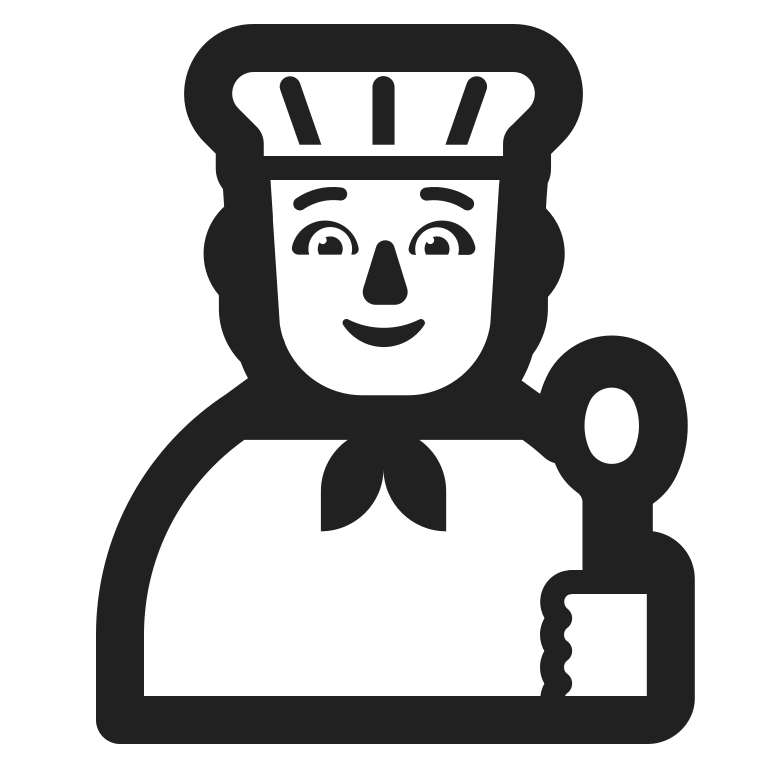
cook high contrast default